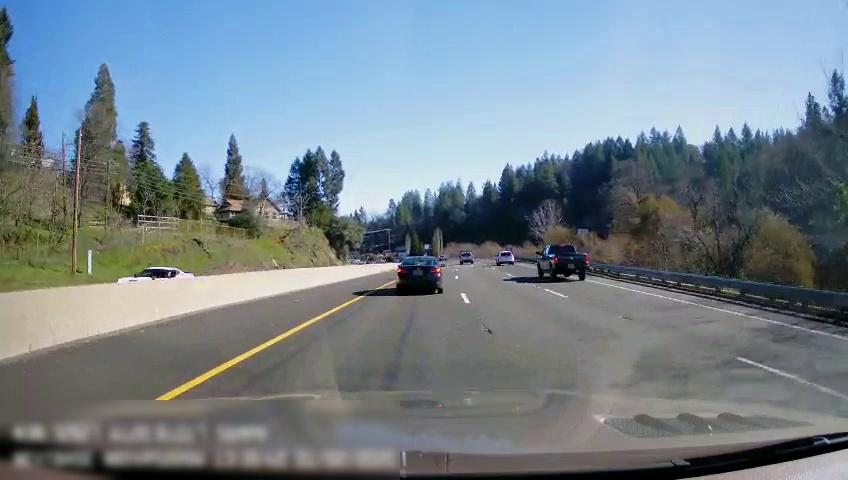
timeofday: Day
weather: Sunny
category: Drivable Space
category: Vehicles | Car
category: Vehicles | Car
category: Vehicles | Truck
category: Vehicles | SUV
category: Vehicles | Truck
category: Vehicles | SUV
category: Lanes | Current Lane
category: Lanes | Current Lane
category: Lanes | Alternate Lane
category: Lanes | Alternate Lane